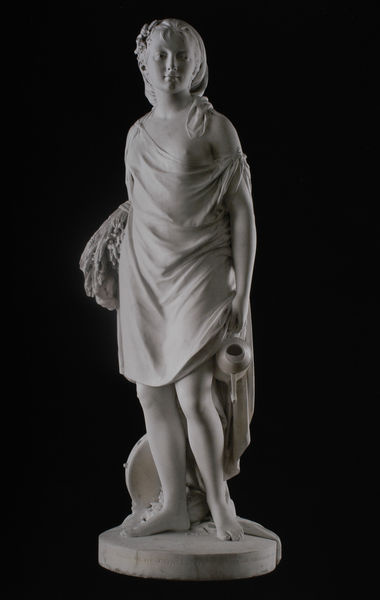
Titel: Sommer
Künstler: Jean-Antoine Houdon
Standort: Montpellier
Institution: Musée Fabre
Schlagwörter: fuß, hand, haut, kopf, nackt, schatten, umhang, wasser, weiß, mädchen, bewegung, blume, blumen, brust, busen, frau, frisur, grau, haar, kleid, licht, marmor, mund, nase, ohr, schwarz, stirn, stroh, blick, schleier, tuch, haube, jung, arm, arme, augen, falten, gesicht, haarschmuck, sockel, stehen, stein, bildnis, hals, hände, portrait, porträt, figur, gewand, haare, kelch, stoff, kind, klassizismus, pflanzen, lippen, locken, schulter, schultern, genre, rund, kanne, krug, skulptur, statue, vase, beine, lächeln, füße, magd, sommer, italien, schuhe, arbeiten, bündel, ernte, getreide, heu, korn, weis, wein, kopftuch, zopf, stuck, faltenwurf, kontrapost, plastik, plinthe, podest, brustwarze, knie, zehen, stola, drapierung, entblößt, photographie, becher, waschen, barfuss, schild, gefäß, antike, porzellan, nack, scheibe, schwarzweiß, allegorie, lorbeerkranz, göttin, gedreht, photo, öllampe, toga, griechisch, griechenland, basis, ähren, spielbein, standbein, drehung, tunika, netz, alabaster, griechin, haarsträhnen, plinte, wasserkrug, figut, giesskanne, rundplastik, ährenbündel, seitlcih, ponderation, verrutscht, bekleidet, daphne, bloss, kontrapos, ffrau, biskuit, platform, ceres, alaabaster, alabater, gertenrut, gertenrute, gios, kannporträt, oporträt, plinthe barfuß, strinfransen, wei-